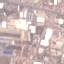
Label: Industrial